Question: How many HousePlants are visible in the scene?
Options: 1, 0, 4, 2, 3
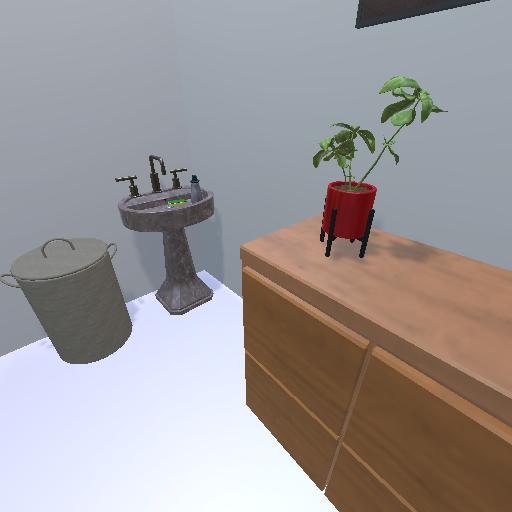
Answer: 1